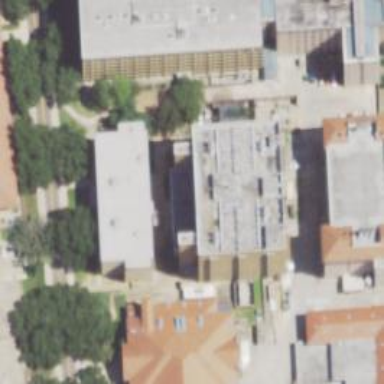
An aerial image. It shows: View of university building.